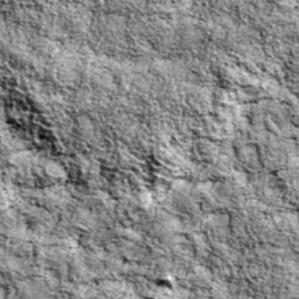
Label: non_frost